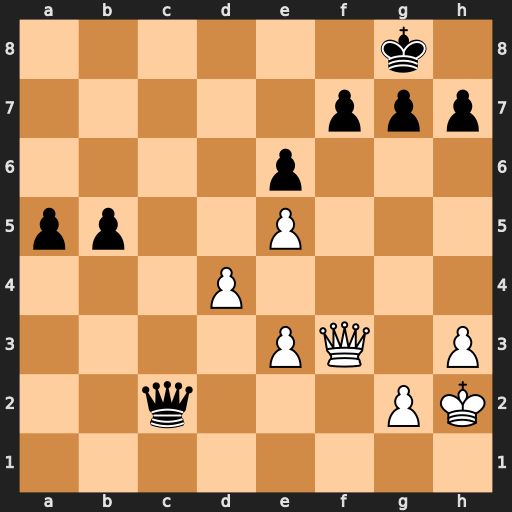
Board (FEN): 6k1/5ppp/4p3/pp2P3/3P4/4PQ1P/2q3PK/8
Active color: w
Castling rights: -
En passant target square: -
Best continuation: Qa8+ Qc8 Qxc8#